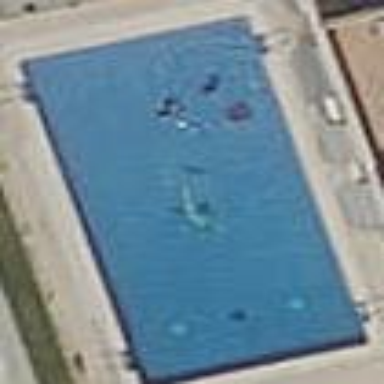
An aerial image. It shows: Swimming pool located in leisure land.